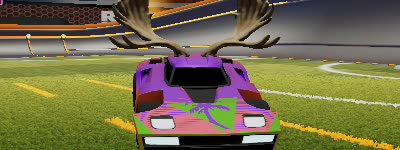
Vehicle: breakout